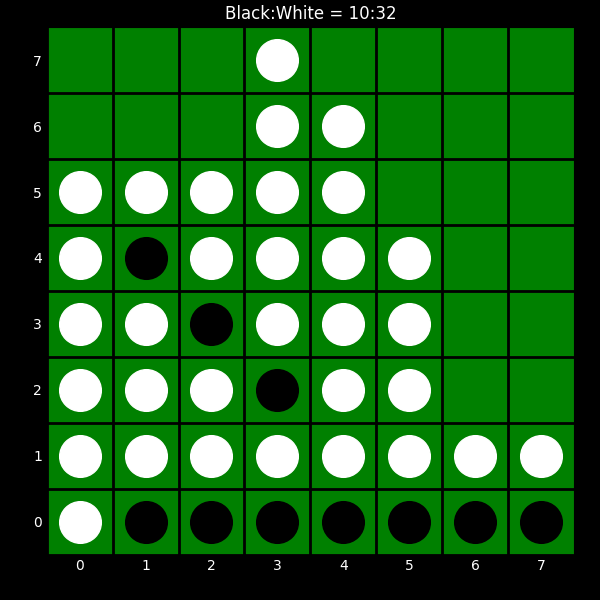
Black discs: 10
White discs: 32